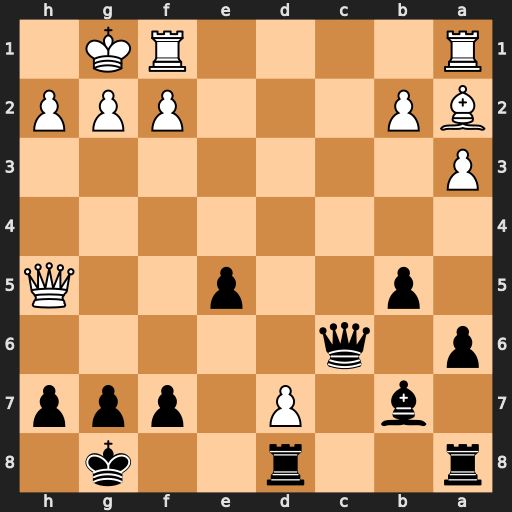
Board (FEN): r2r2k1/1b1P1ppp/p1q5/1p2p2Q/8/P7/BP3PPP/R4RK1
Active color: b
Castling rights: -
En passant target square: -
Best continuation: Qxg2#